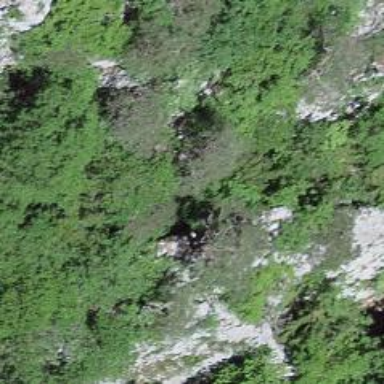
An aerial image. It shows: Cliff in nature.